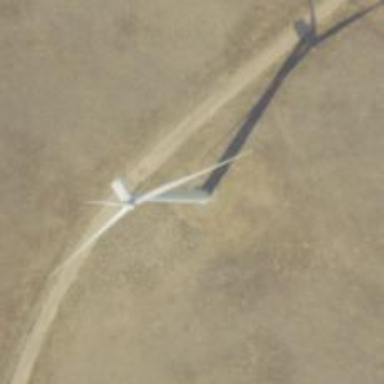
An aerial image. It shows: Wind generator using wind turbines of horizontal axis.